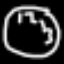
Label: clock